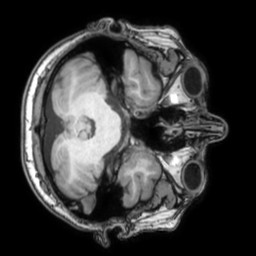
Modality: T1w
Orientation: axial
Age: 31
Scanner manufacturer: philips
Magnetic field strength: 3 T
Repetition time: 0.007 s
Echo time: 0.003501 s